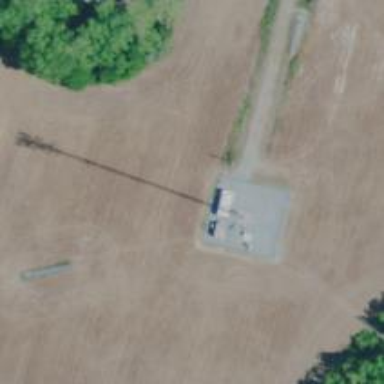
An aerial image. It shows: Mast tower used for communication.